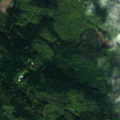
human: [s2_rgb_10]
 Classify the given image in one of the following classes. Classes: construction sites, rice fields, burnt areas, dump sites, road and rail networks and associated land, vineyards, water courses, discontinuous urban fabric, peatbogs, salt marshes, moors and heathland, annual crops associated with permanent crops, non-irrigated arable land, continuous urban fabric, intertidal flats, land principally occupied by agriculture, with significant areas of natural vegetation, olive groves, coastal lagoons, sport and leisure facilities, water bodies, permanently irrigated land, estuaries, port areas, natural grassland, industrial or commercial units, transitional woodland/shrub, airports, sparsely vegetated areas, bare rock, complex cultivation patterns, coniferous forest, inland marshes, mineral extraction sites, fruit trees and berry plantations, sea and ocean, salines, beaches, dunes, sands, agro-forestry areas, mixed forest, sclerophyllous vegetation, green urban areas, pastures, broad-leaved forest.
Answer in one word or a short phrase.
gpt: coniferous forest, mixed forest